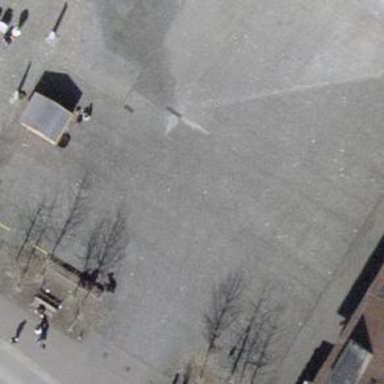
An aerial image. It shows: Pedestrian road made of paving stones.